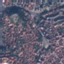
Land use / land cover: Residential